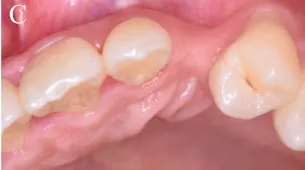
The preoperative clinical data and CAD fabrication of the ideal prosthetic. The occlusal view of the residual ridge.
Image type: radiology (ct)